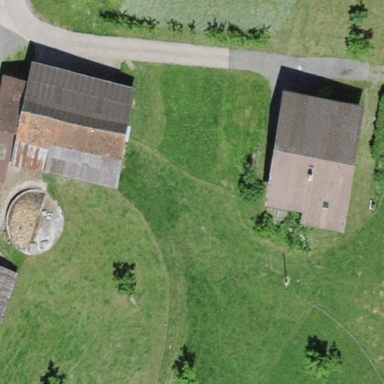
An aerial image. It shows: Farm with farmyard.